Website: bh-photo
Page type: address-validator
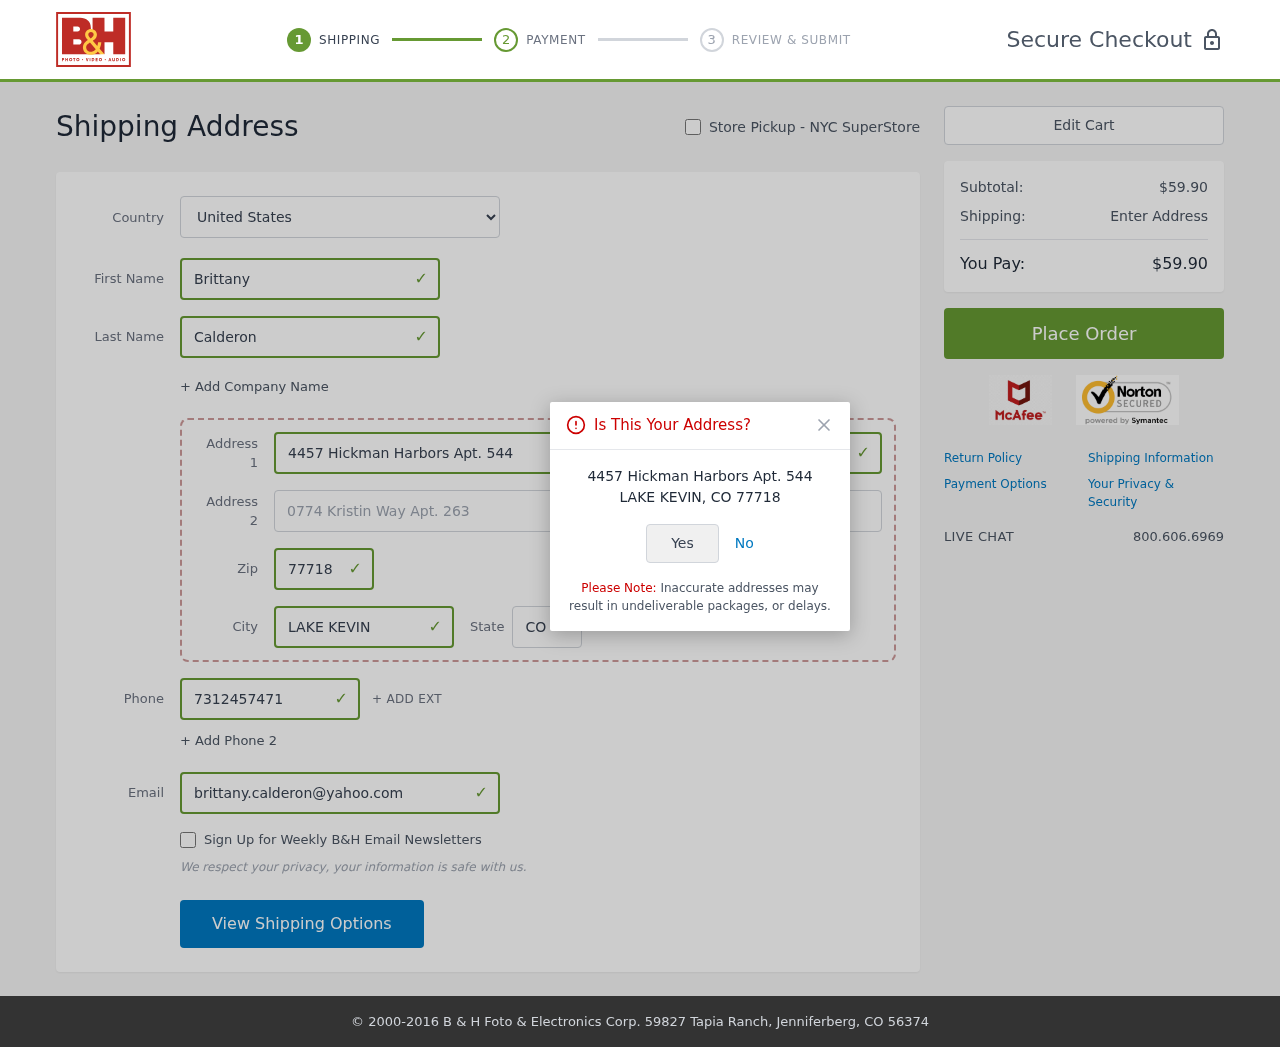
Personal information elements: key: PII_CITY
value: Lake Kevin
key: PII_COUNTRY
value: United States
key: PII_EMAIL
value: brittany.calderon@yahoo.com
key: PII_FIRSTNAME
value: Brittany
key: PII_LASTNAME
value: Calderon
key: PII_PHONE
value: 7312457471
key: PII_POSTCODE
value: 77718
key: PII_STATE_ABBR
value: CO
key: PII_STREET
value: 4457 Hickman Harbors Apt. 544
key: PII_STREET2
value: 0774 Kristin Way Apt. 263
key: PII_CITY_CONFIRM
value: LAKE KEVIN
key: PII_POSTCODE_FULL
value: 77718
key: PII_POSTCODE_NUMERIC
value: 77718
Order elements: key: ORDER_SUBTOTAL
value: $59.90
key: ORDER_TOTAL
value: $59.90